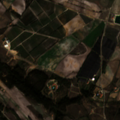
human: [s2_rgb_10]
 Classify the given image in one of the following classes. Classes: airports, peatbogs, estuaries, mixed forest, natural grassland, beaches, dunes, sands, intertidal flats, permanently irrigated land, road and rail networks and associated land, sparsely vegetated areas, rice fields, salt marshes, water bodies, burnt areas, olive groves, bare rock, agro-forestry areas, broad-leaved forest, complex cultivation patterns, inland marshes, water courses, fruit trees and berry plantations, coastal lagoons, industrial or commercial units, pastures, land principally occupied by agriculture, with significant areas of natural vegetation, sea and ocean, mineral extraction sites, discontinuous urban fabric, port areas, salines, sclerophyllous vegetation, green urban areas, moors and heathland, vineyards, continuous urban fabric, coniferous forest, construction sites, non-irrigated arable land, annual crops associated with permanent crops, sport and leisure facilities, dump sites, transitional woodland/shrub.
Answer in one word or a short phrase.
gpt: permanently irrigated land, fruit trees and berry plantations, pastures, land principally occupied by agriculture, with significant areas of natural vegetation